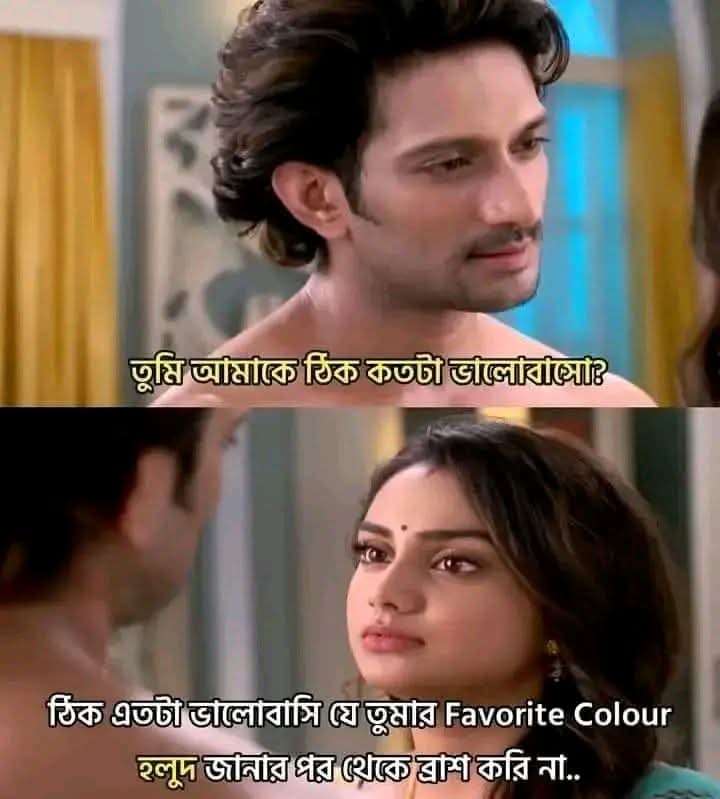
Text: তুমি আমাকে ঠিক কতটা ভালোবাসো?
ঠিক এতটা ভালোবাসি যে তুমার Favorite Colour হলুদ জানার পর থেকে ব্রাশ করি না..
Label: Non Hate